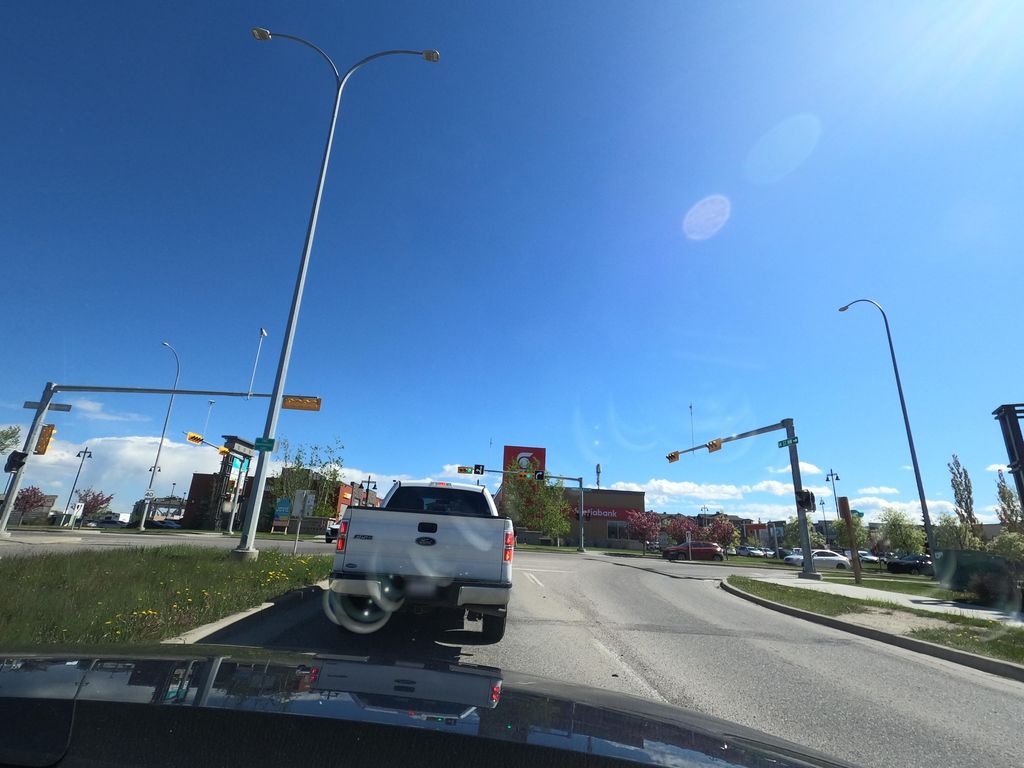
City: calgary